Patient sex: M
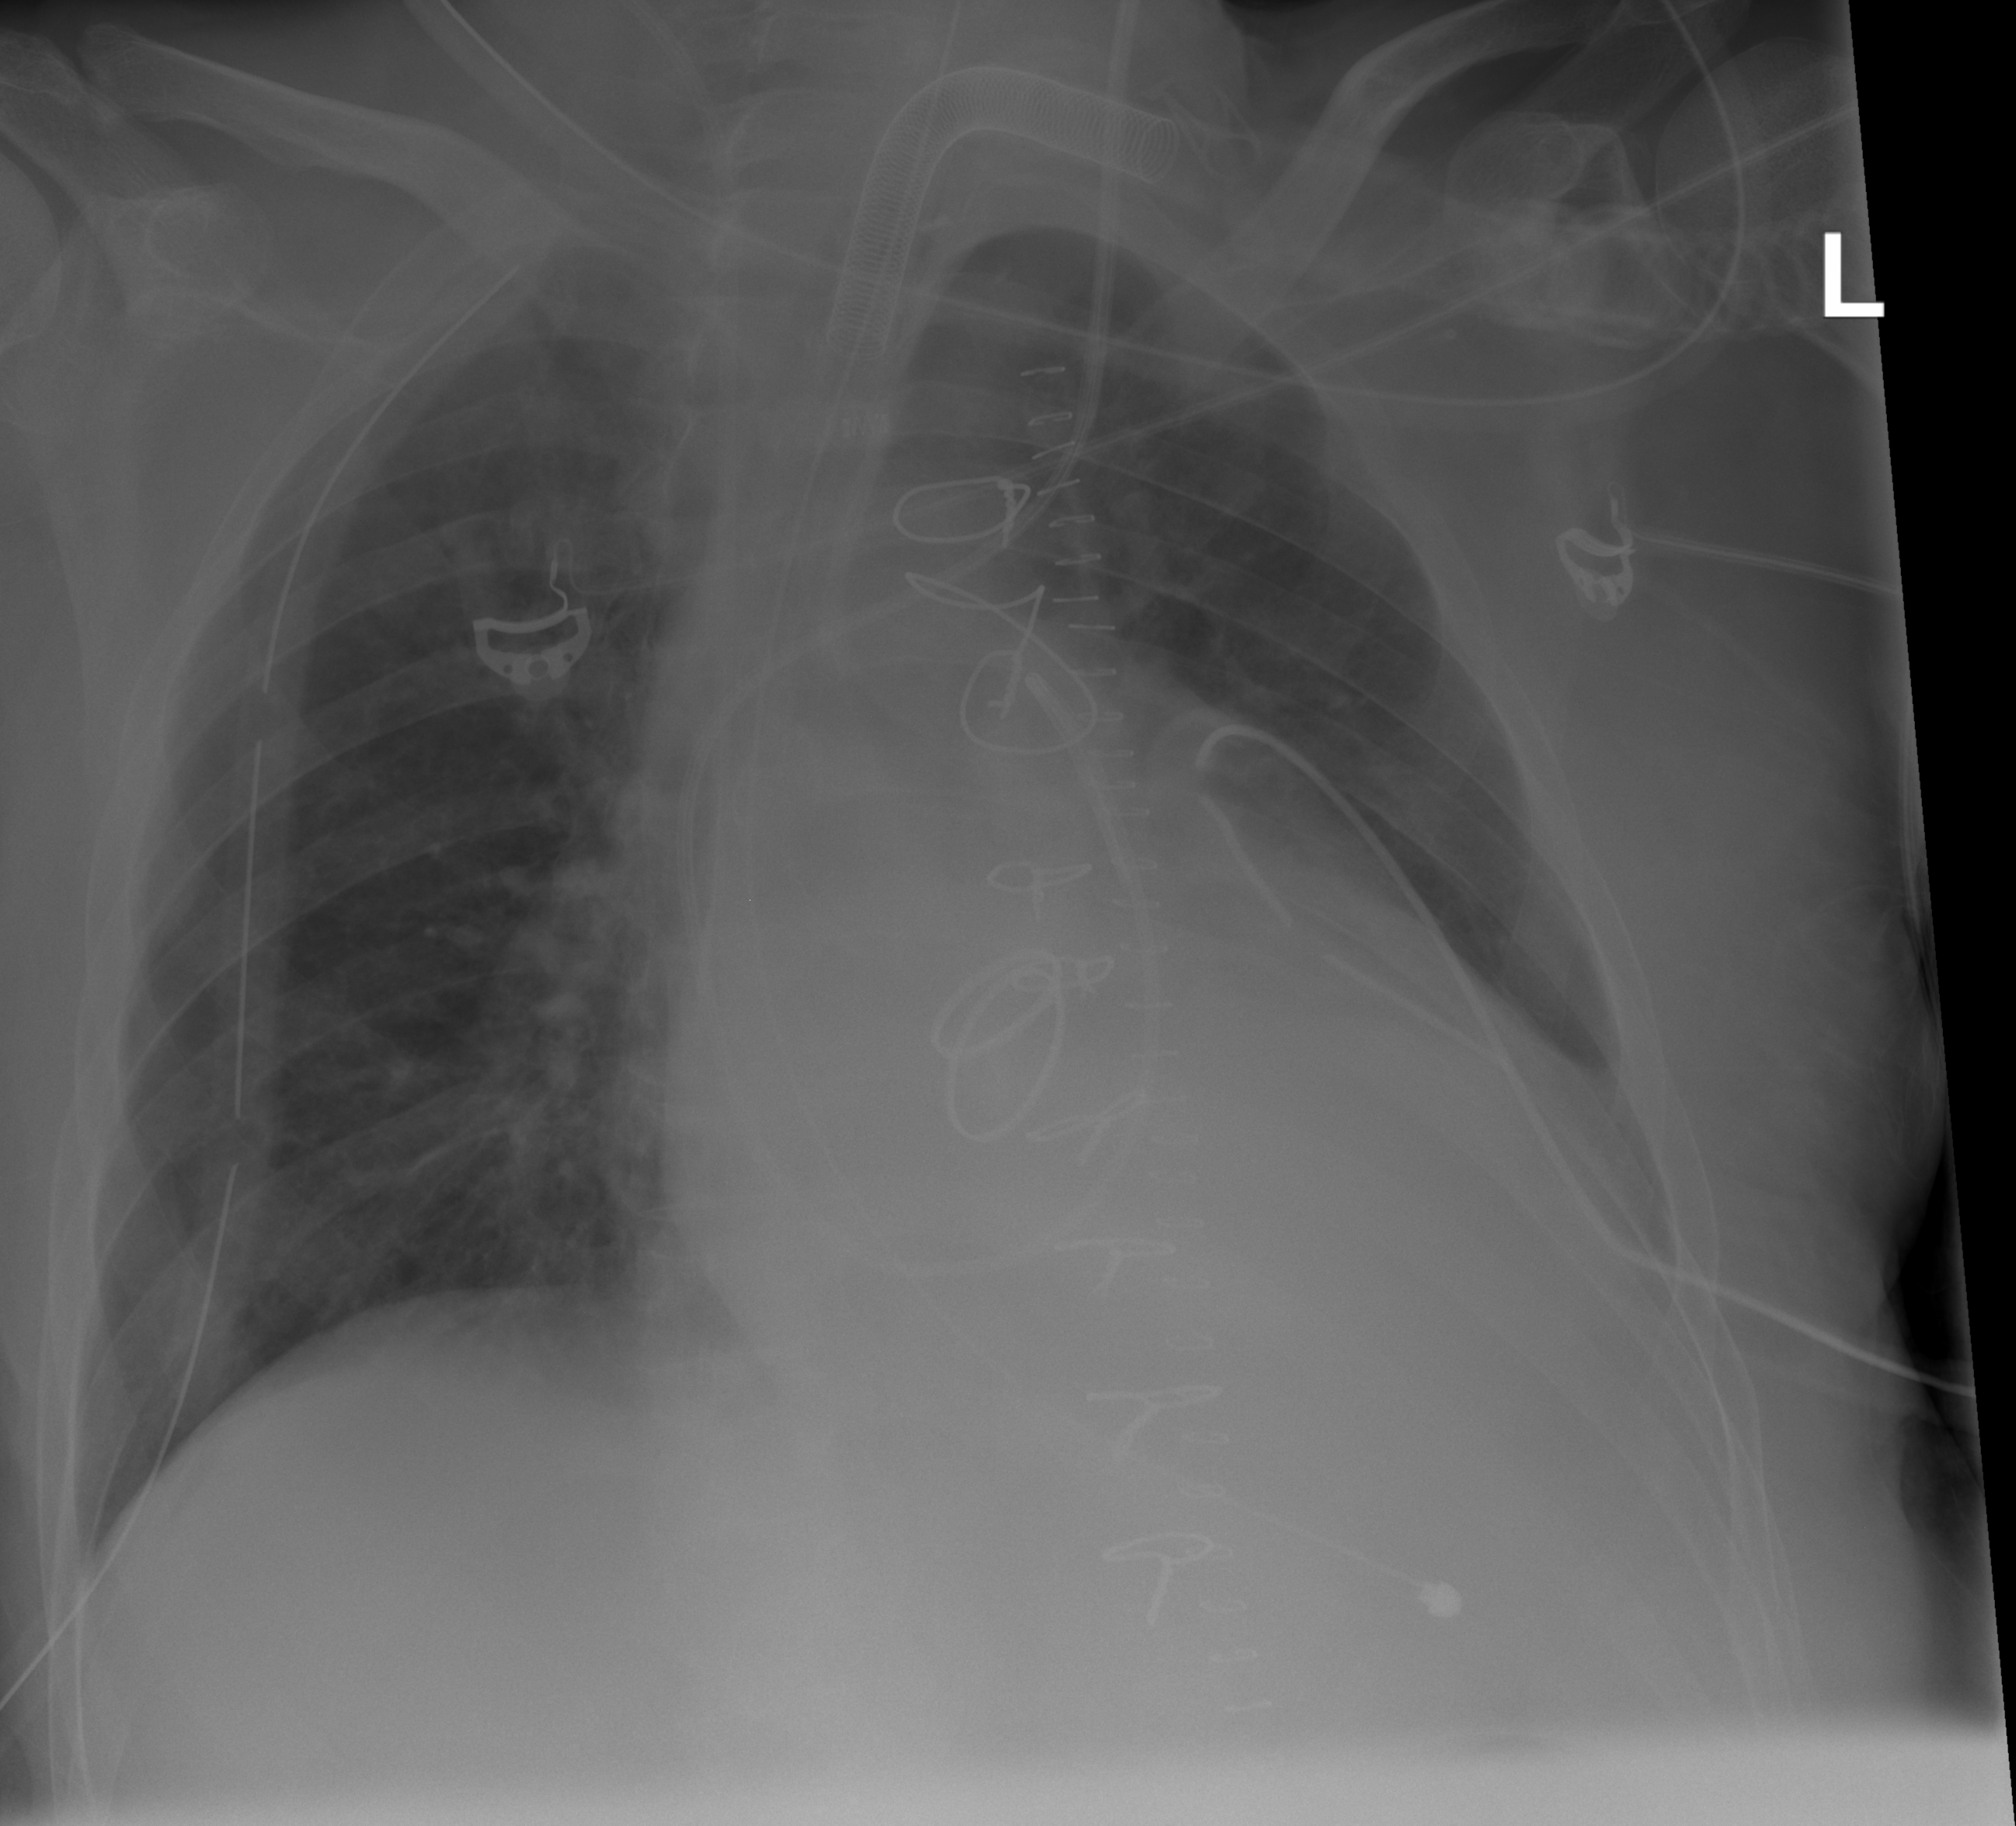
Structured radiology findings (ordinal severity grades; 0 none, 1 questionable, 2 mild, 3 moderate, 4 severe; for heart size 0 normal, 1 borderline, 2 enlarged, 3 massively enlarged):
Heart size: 1
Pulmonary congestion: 0
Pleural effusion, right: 0
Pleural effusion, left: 2
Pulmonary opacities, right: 0
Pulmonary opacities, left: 0
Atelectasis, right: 0
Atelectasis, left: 0